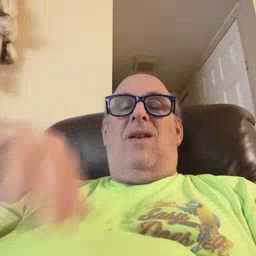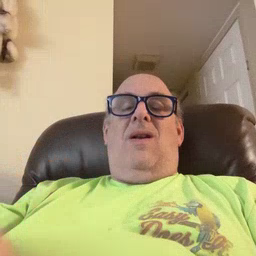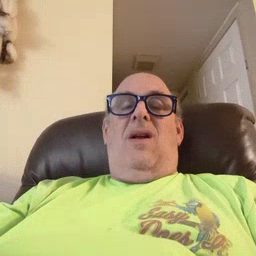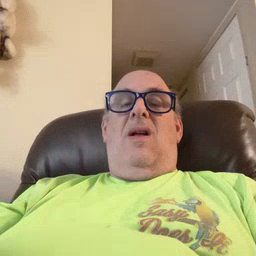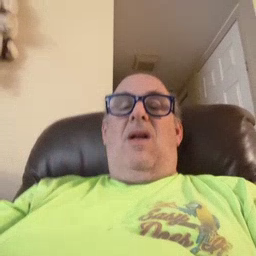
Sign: rain